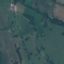
Label: Pasture